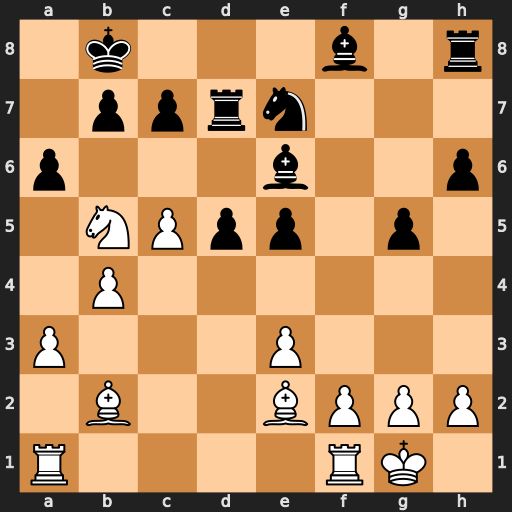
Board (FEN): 1k3b1r/1pprn3/p3b2p/1NPpp1p1/1P6/P3P3/1B2BPPP/R4RK1
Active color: w
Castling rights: -
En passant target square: -
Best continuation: Bxe5 Rg8 Nd4